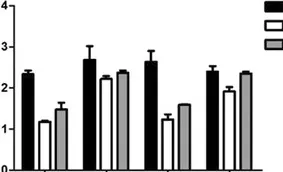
Confirmation of CHL1 gene duplication by qPCR. A; Results for the ALB reference gene.
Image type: pathology (immunostaining)